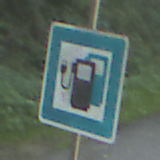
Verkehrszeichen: LadestationFuerElektrofahrzeuge
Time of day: MorningAfternoon
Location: Outdoor (Nature)
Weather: Clear
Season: NotSpecified
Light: Natural